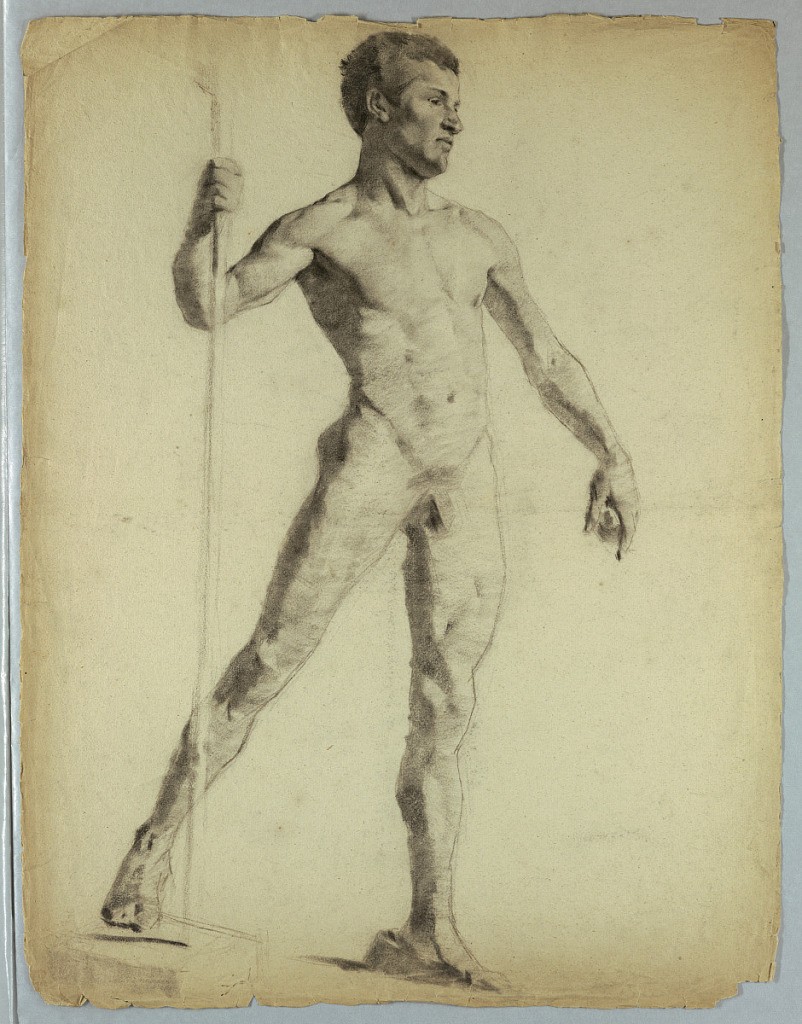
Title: Nude Study of Man Walking
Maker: Kenyon Cox, American, 1856–1919
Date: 1880–84
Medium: Charcoal on paper
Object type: Drawing
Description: Nude study of man walking, facing right, with a staff in his right hand.